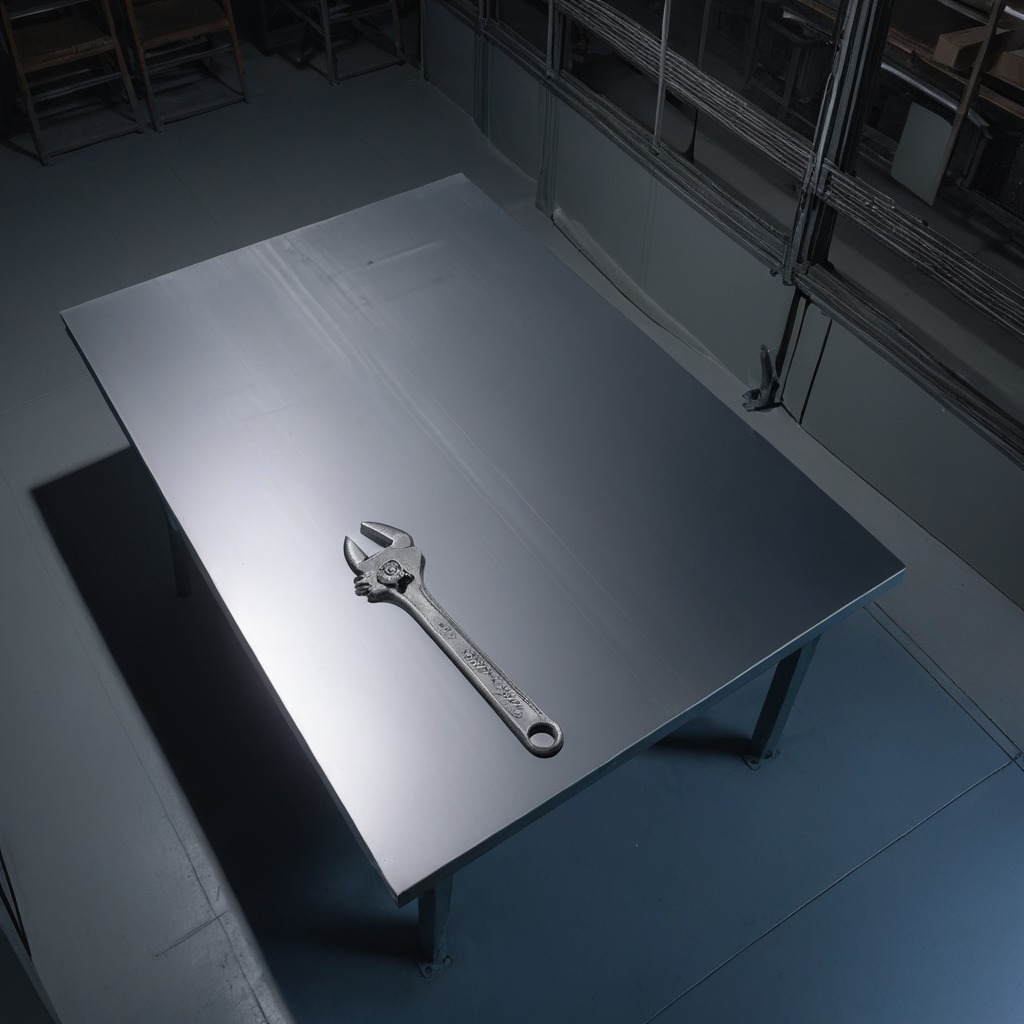
An wrench is lying on the tabletop in the basement.